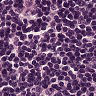
Metastatic tissue present: no